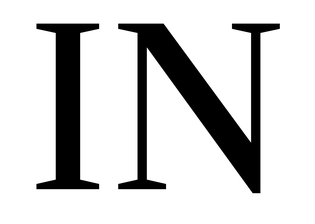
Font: LibreCaslonText_Regular